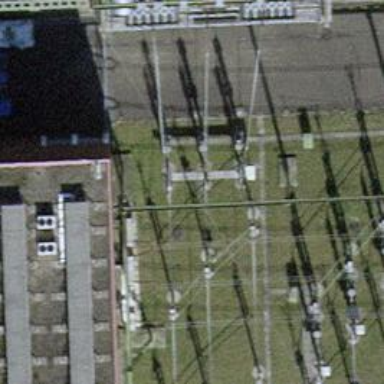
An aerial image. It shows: Insulator used in power systems.